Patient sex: M
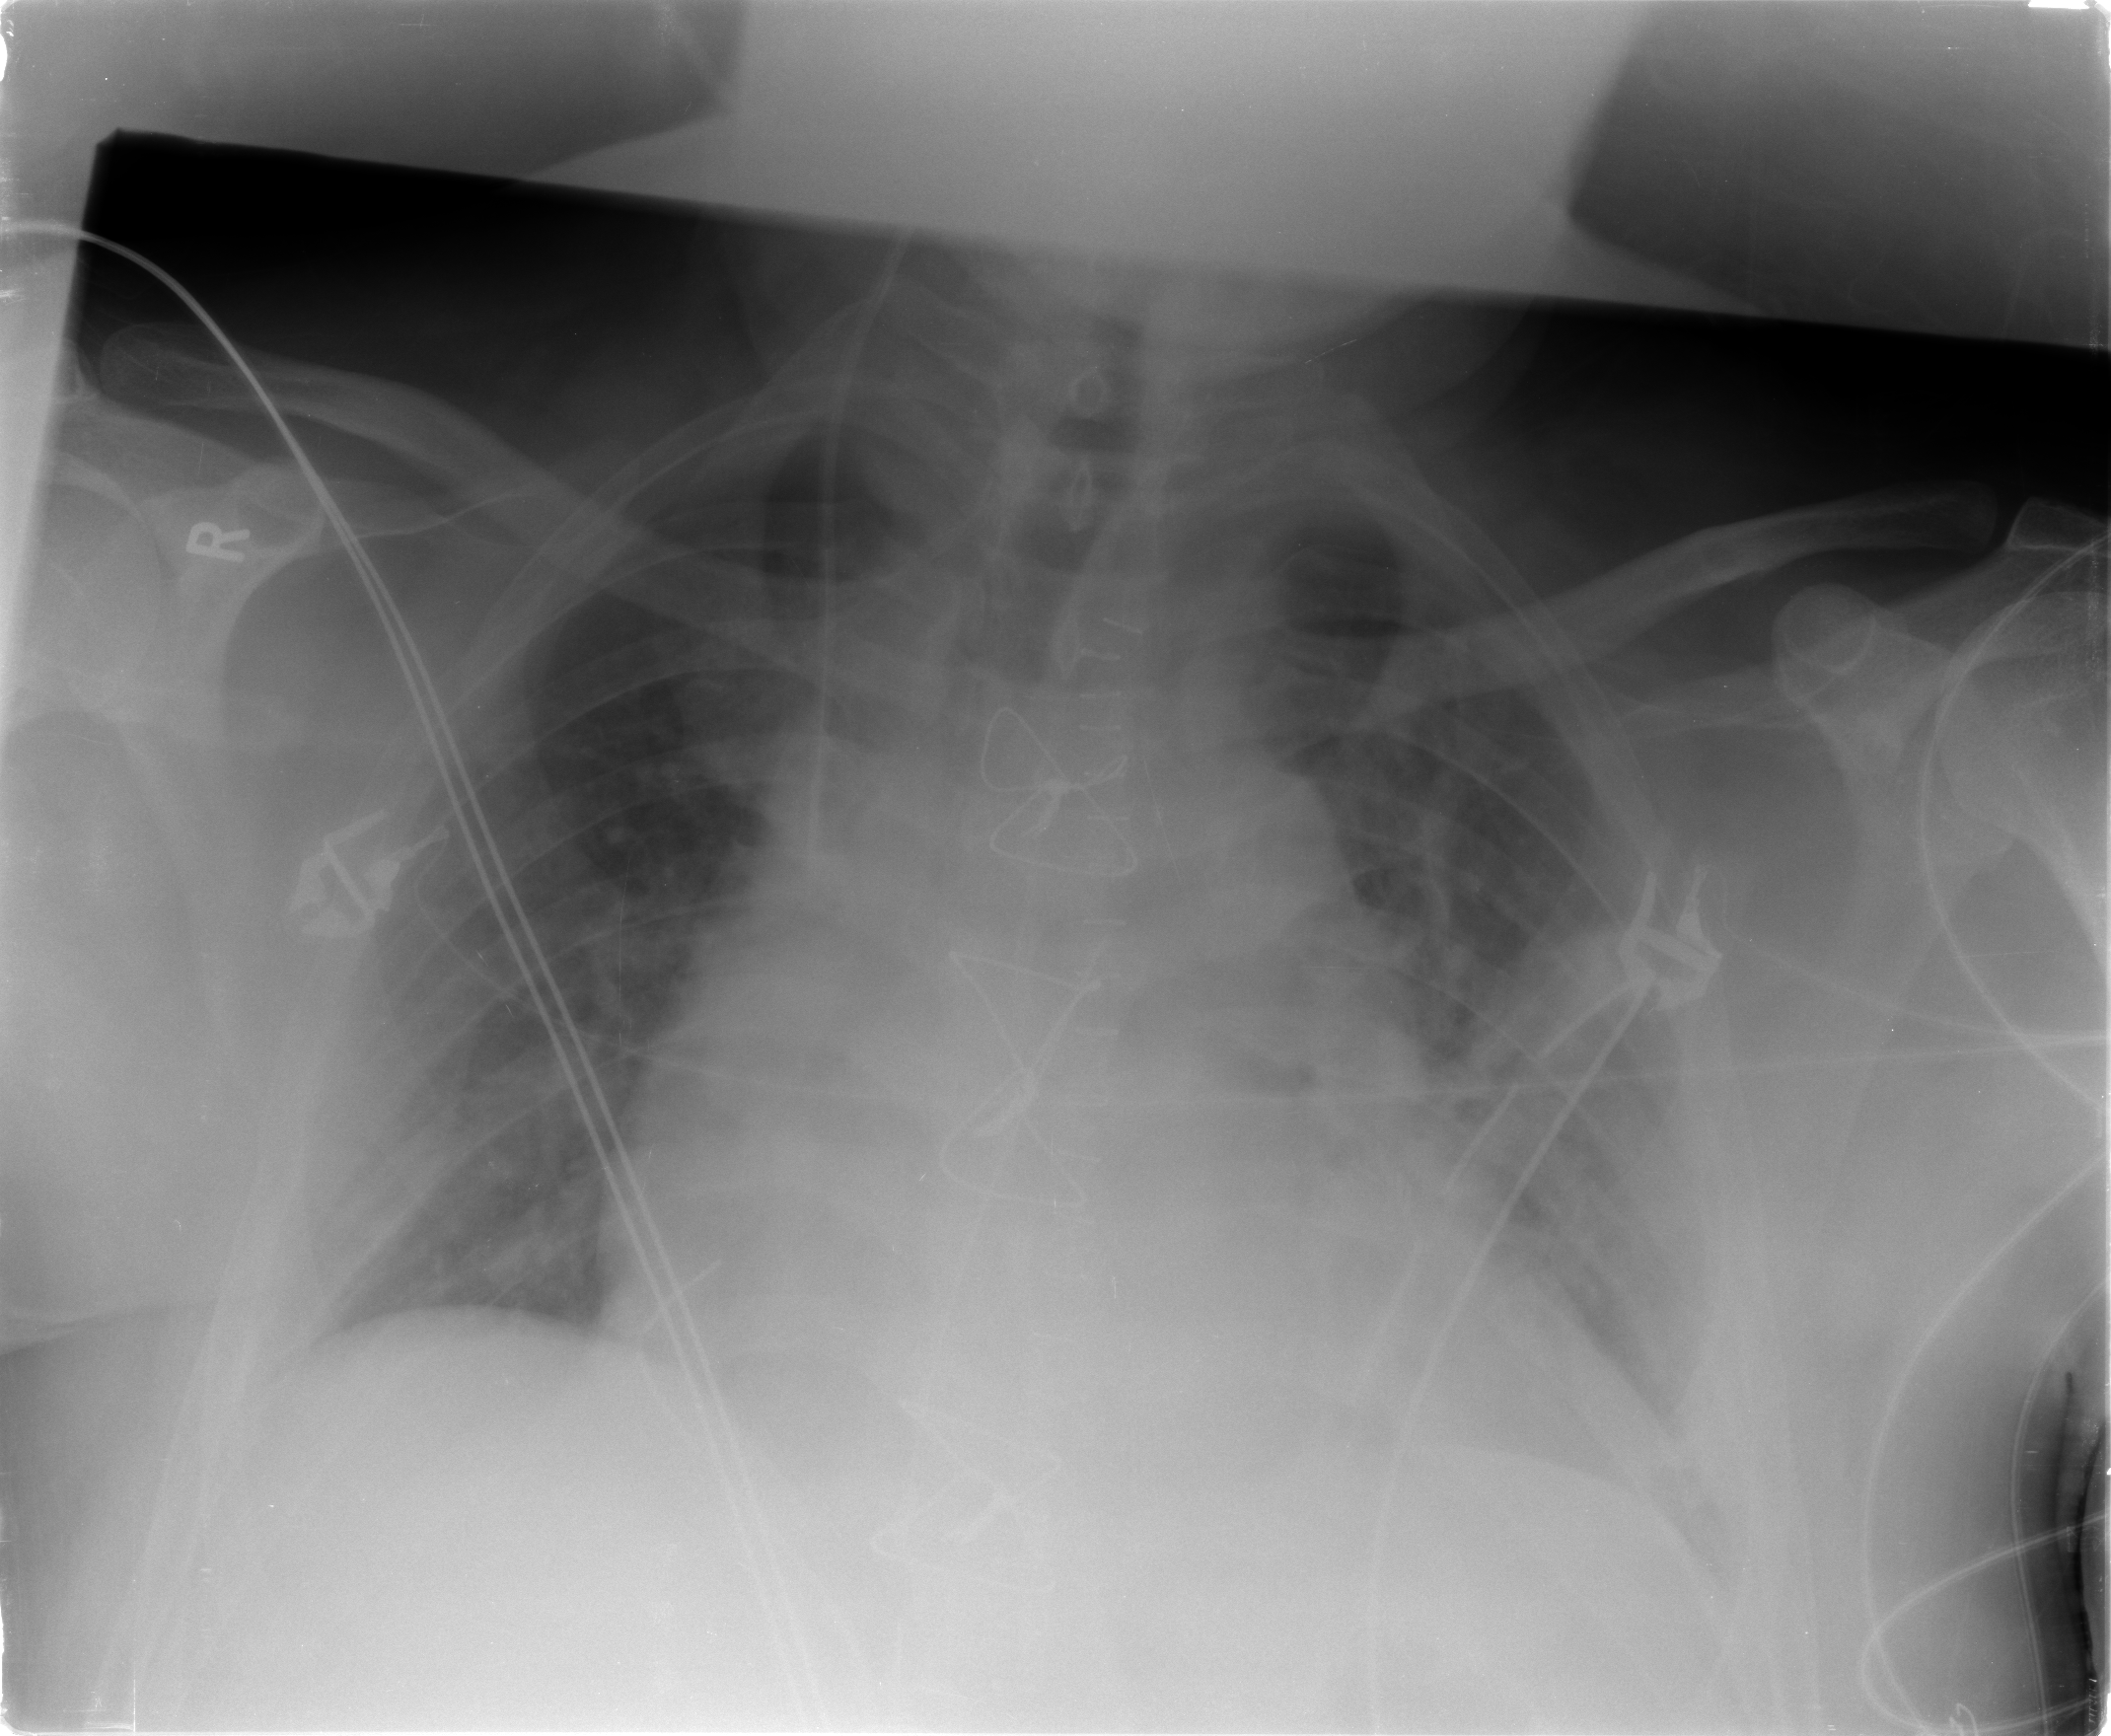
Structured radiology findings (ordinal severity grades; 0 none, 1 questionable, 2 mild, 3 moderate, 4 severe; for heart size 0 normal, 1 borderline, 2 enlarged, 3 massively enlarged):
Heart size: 2
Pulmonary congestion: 2
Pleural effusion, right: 1
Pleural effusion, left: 2
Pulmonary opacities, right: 2
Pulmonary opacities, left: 2
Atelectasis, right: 2
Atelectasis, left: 3